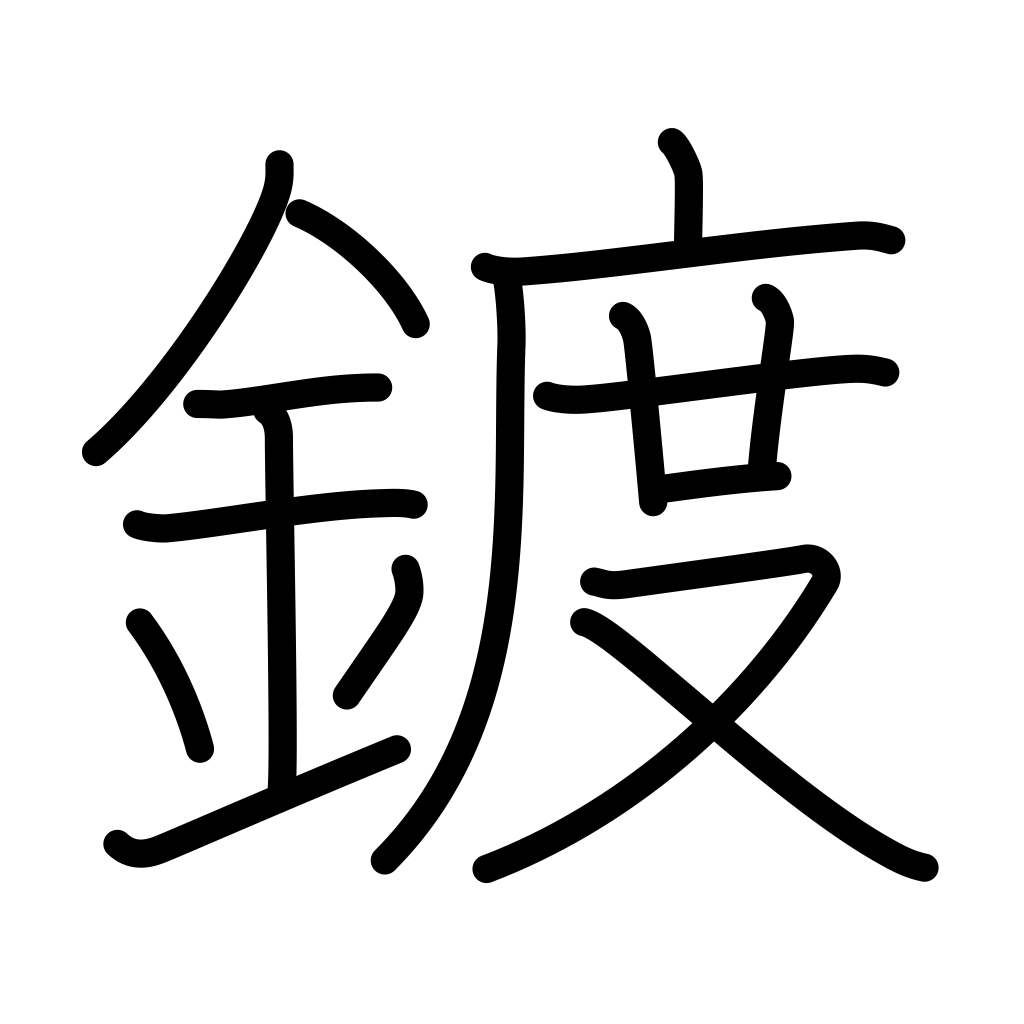
Meaning: plating, gilding